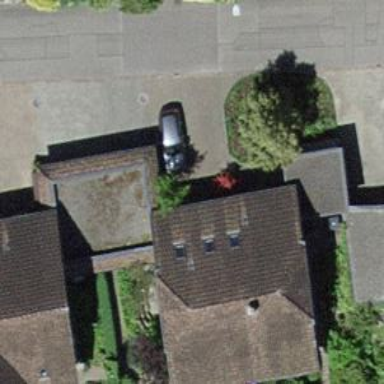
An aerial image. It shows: Building with tiled roof.